Interaction volume radius: 5 \u00c5
Interaction volume height: 15 \u00c5
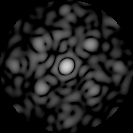
Disorder parameter: 0.6372